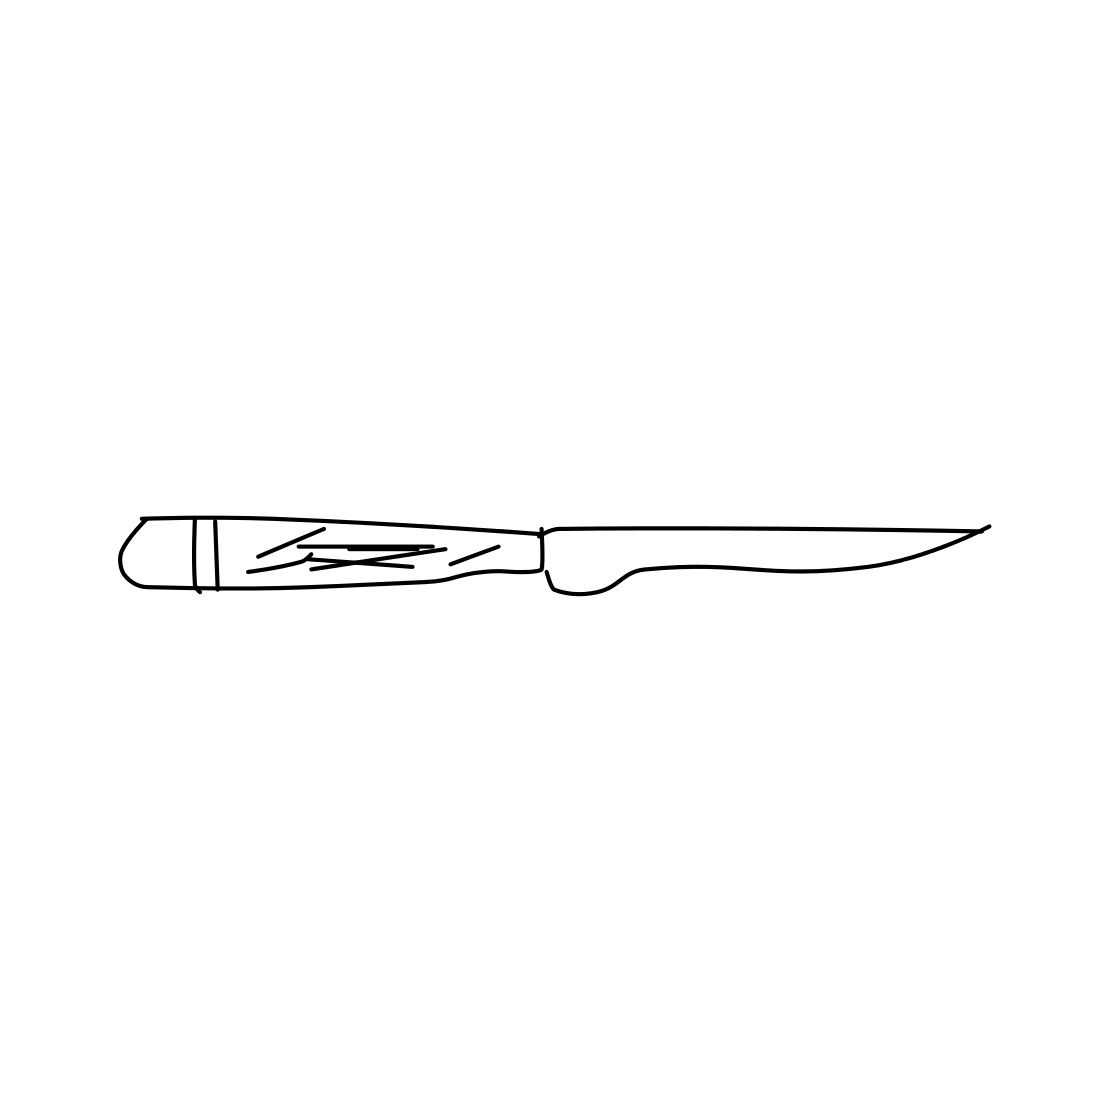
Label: knife